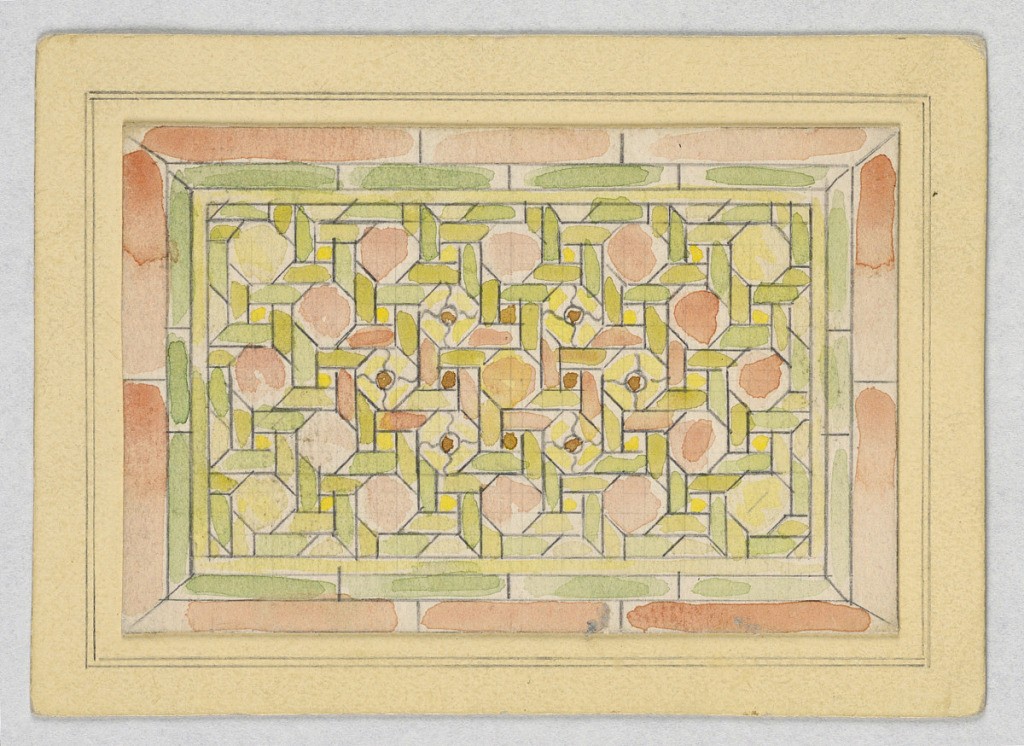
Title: Design for stained glass
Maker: Alice Cordelia Morse, American, 1863–1961
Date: late 19th century
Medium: Brush and gouache, graphite on paper mounted on tan illustration board
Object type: Drawing
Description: Rectangular window in green, yellow and salmon, in woven pattern.